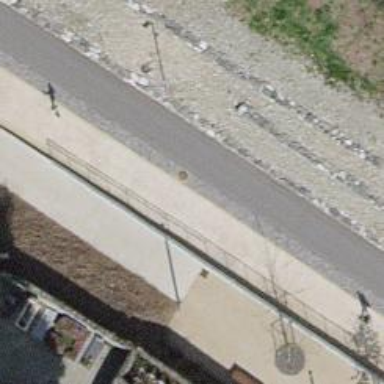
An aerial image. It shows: Asphalt cycleway for cycling.